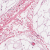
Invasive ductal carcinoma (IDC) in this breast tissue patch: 0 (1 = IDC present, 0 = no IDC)